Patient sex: F
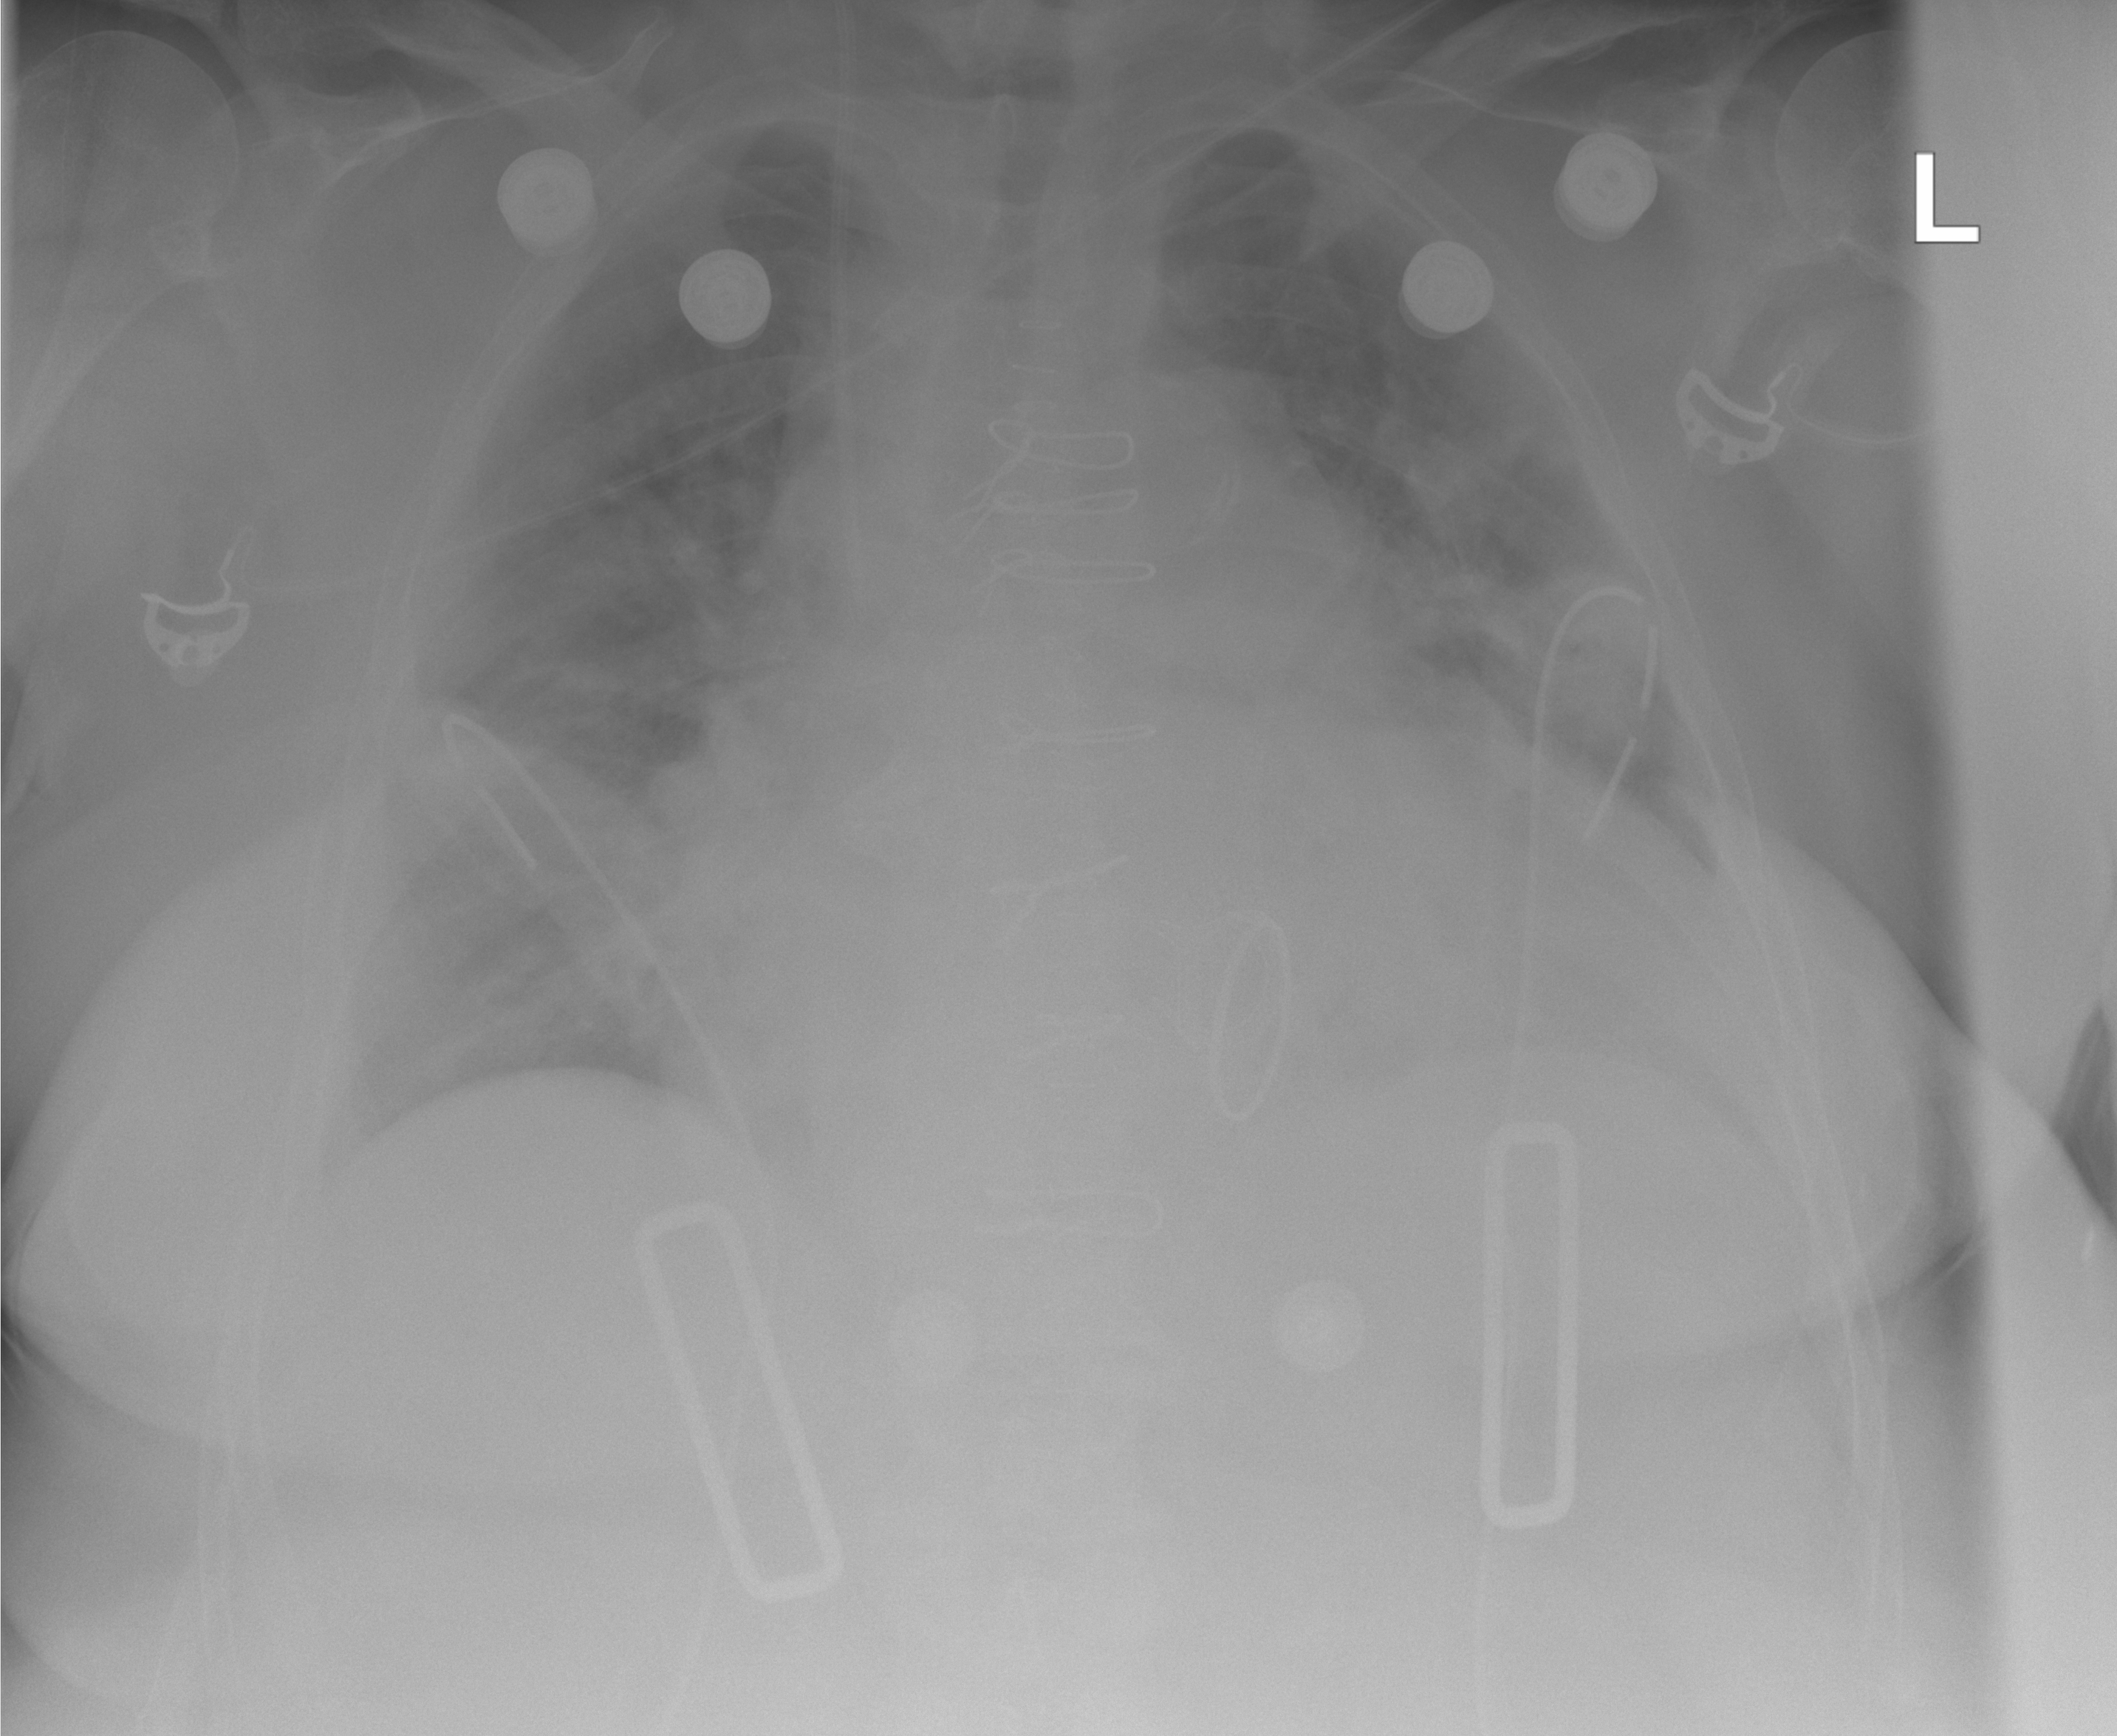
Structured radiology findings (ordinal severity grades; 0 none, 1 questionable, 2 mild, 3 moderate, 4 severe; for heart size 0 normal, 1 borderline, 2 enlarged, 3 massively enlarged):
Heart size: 2
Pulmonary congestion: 2
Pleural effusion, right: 0
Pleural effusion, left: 0
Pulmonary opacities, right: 0
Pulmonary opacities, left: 0
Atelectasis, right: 2
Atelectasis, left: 2